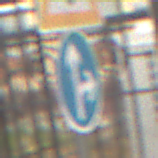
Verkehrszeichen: VorgeschriebeneFahrtrichtungGeradeausOderRechts
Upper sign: Lichtzeichenanlage
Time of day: MorningAfternoon
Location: Outdoor (Urban)
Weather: Overcast
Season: NotSpecified
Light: Natural